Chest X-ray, AP view. Patient: 55 years old, sex M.
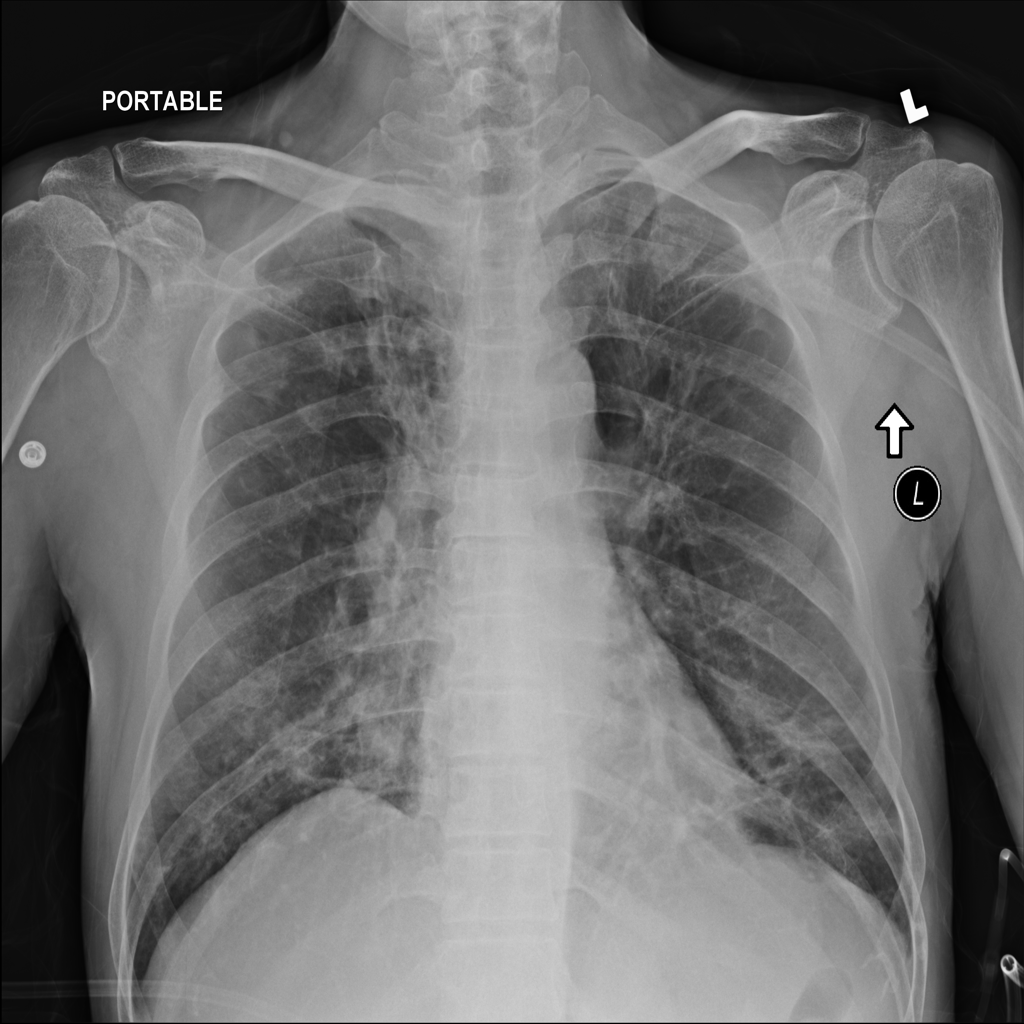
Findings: Atelectasis